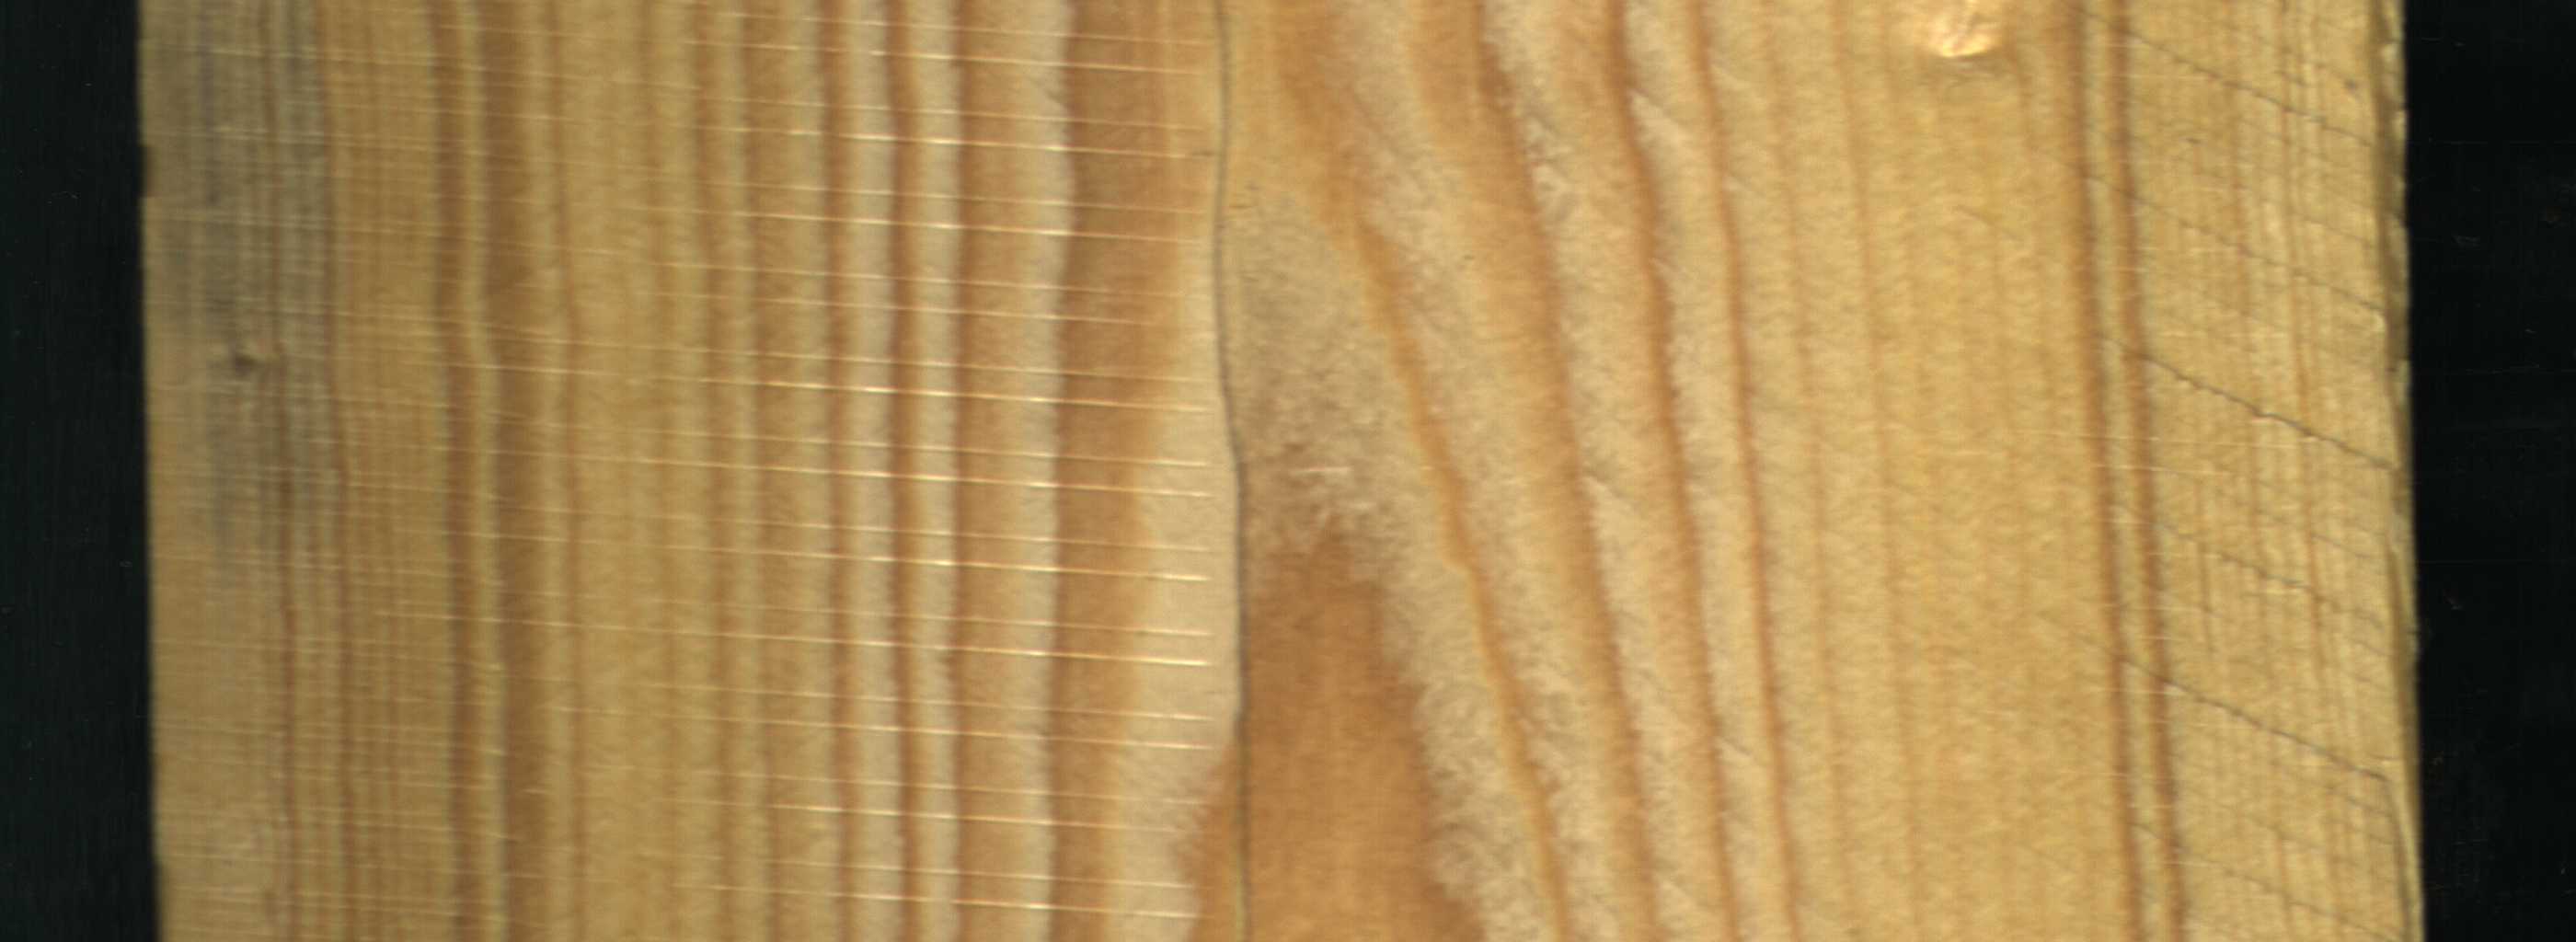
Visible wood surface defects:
Blue_Stain
Crack